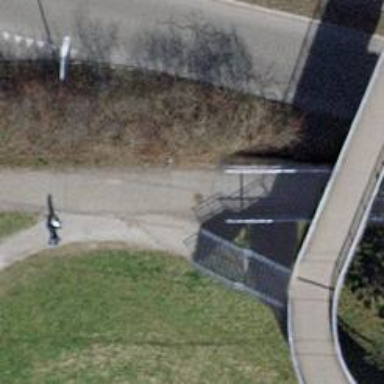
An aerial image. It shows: Metal steps on the road.